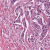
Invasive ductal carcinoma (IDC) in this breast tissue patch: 1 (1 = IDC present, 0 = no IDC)